Question: I try to take a convert my 'ScrollView' into 'bitmap', my 'ScrollView' has content that spills out of the screen (hence scrolling made possible), after I <URL> I can capture my Activity in 'ScrollView', But I got A problem, the 'Bitmap' for saving a Screenshot not create All View, only the last of 'ScrollView', and the rest of it is Black screen as Below :

this is my code for taking a Screenshot for all view in 'ScrollView':
'''
scroll_pp=(ScrollView)polis.findViewById(R.id.scroll_pp);
utktest=polis.findViewById(R.id.scroll_pp);
int totalHeight = scroll_pp.getChildAt(0).getHeight();
int totalWidth = scroll_pp.getChildAt(0).getWidth();
Bitmap b= MethodSupport.loadBitmapFromView(utktest, totalWidth, totalHeight);
String extr = Environment.getExternalStorageDirectory().toString() + File.separator + "Folder";
String fileName = "Test.jpg";
File myPath = new File(extr, fileName);
FileOutputStream fos = null;
try {
fos = new FileOutputStream(myPath);
b.compress(Bitmap.CompressFormat.JPEG, 100, fos);
fos.flush();
fos.close();
MediaStore.Images.Media.insertImage(getActivity().getContentResolver(), b, "Screen", "screen");
}catch (FileNotFoundException e) {
e.printStackTrace();
} catch (Exception e) {
e.printStackTrace();
}
public static Bitmap loadBitmapFromView(View v, int width, int height) {
Bitmap b = Bitmap.createBitmap(width , height, Bitmap.Config.ARGB_8888);
Canvas c = new Canvas(b);
v.draw(c);
return b;
}
'''
So Is there something wrong with my code so I can not display the 'bitmap' in according what I want?
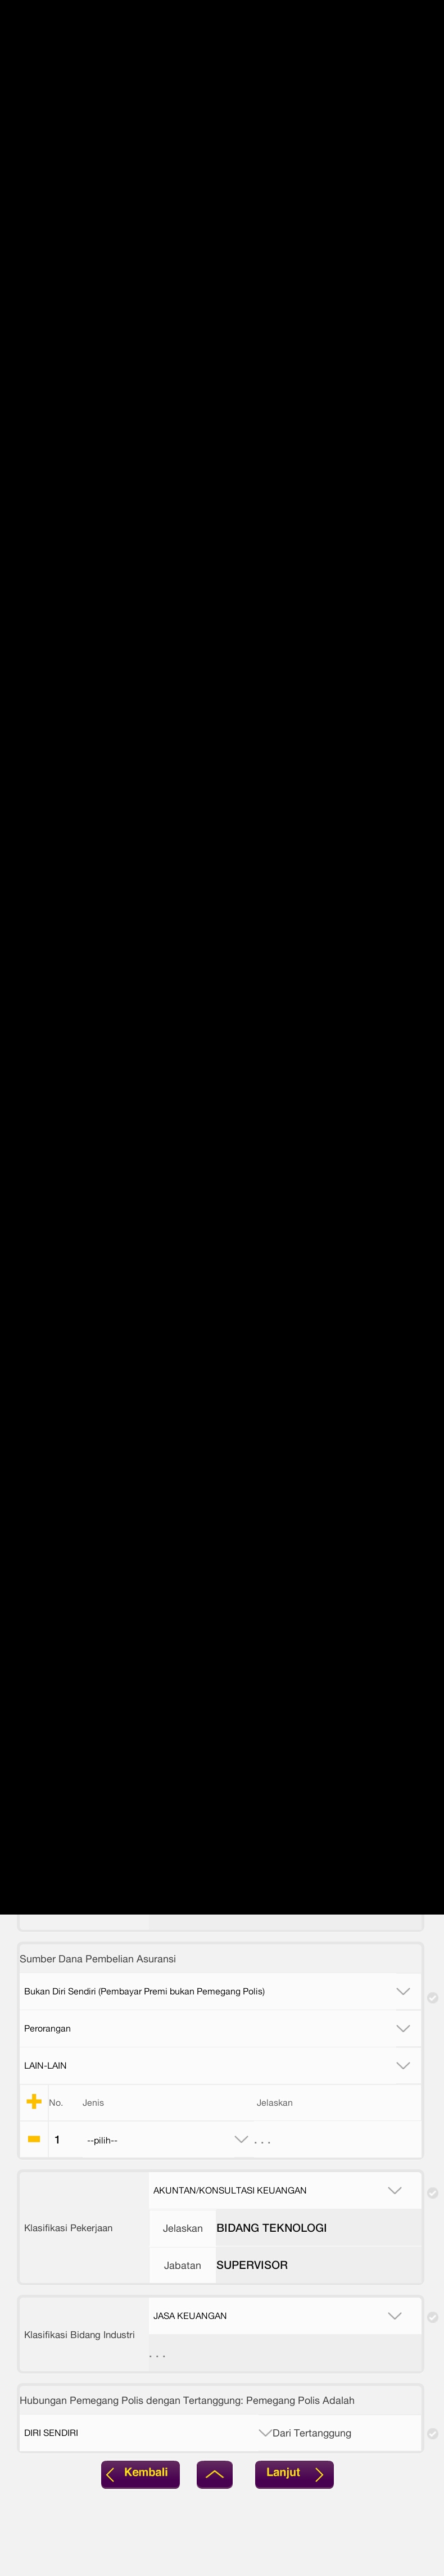
Answer: You need to 'get First children of ScrollView' and 'convert it to Bitmap'.
'''
<ScrollView xmlns:android="http://schemas.android.com/apk/res/android"
android:layout_width="fill_parent"
android:layout_height="fill_parent">
<RelativeLayout
android:id="@+id/rlChildContainer"
android:layout_width="fill_parent"
android:layout_height="wrap_content">
</RelativeLayout>
</ScrollView>
'''
You should try to load bitmap only when screen is loaded and layout is drawn, don't do it from onCreate method of Activity.